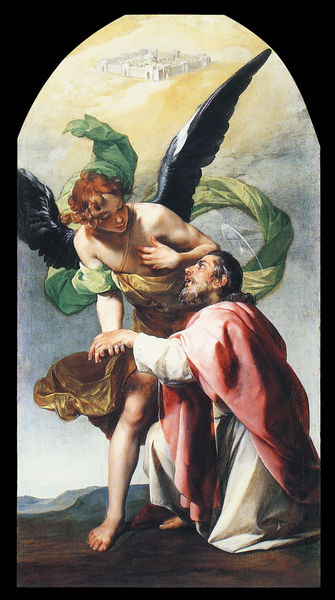
Titel: Die Vision des Himmlischen Jerusalems von Johannes Evangelista
Künstler: Alonso Cano
Institution: London, Wallace Collection
Schlagwörter: flügel, hand, himmel, mann, umhang, wolken, gelb, grün, landschaft, stadt, profil, schwarz, blick, rot, schal, tuch, bart, bibel, kirche, gewand, locken, engel, bein, füße, bogen, berge, gebirge, mauer, hügellandschaft, barfuß, knien, tore, mauern, herz, jerusalem, roter mantel, kniender, kniender mann, himmlische stadt